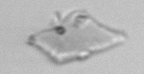
Label: detritus_transparent